Interaction volume radius: 5 \u00c5
Interaction volume height: 25 \u00c5
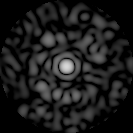
Disorder parameter: 0.8288